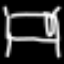
Label: bed